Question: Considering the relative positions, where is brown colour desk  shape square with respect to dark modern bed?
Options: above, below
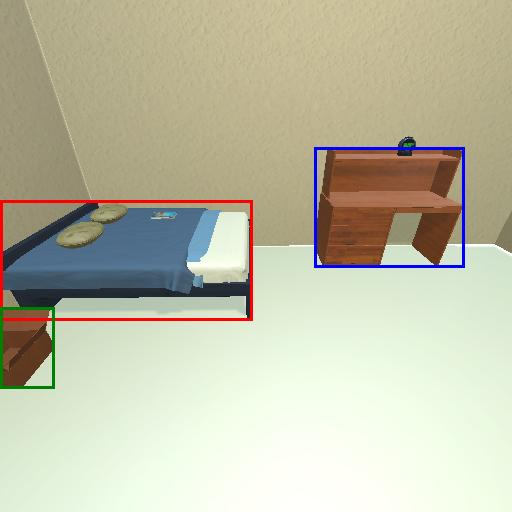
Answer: above